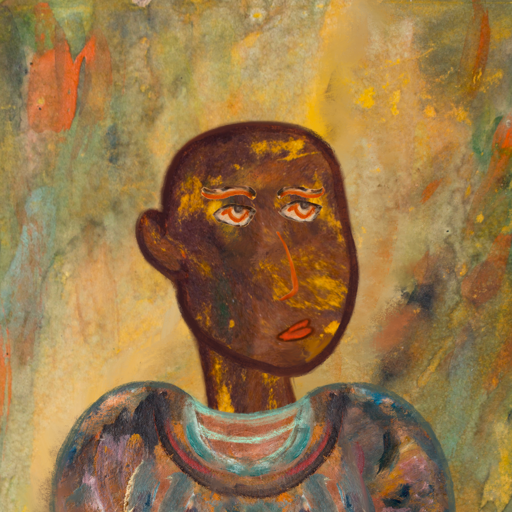
Background: Comrade, Head And Neck Side: Comrade, Face Side: Experience, Bust: Boggyland, Hair Side: Blank, Head Accessory: Blank, Second Necklace: Blank, Necklace: Blank, Baby: Blank